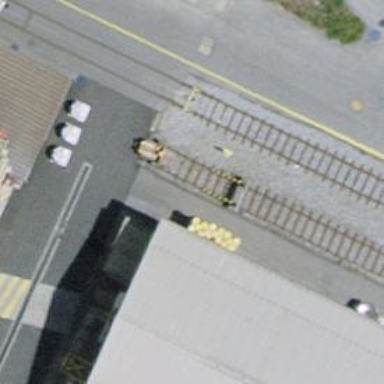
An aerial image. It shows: Railway buffer stop.